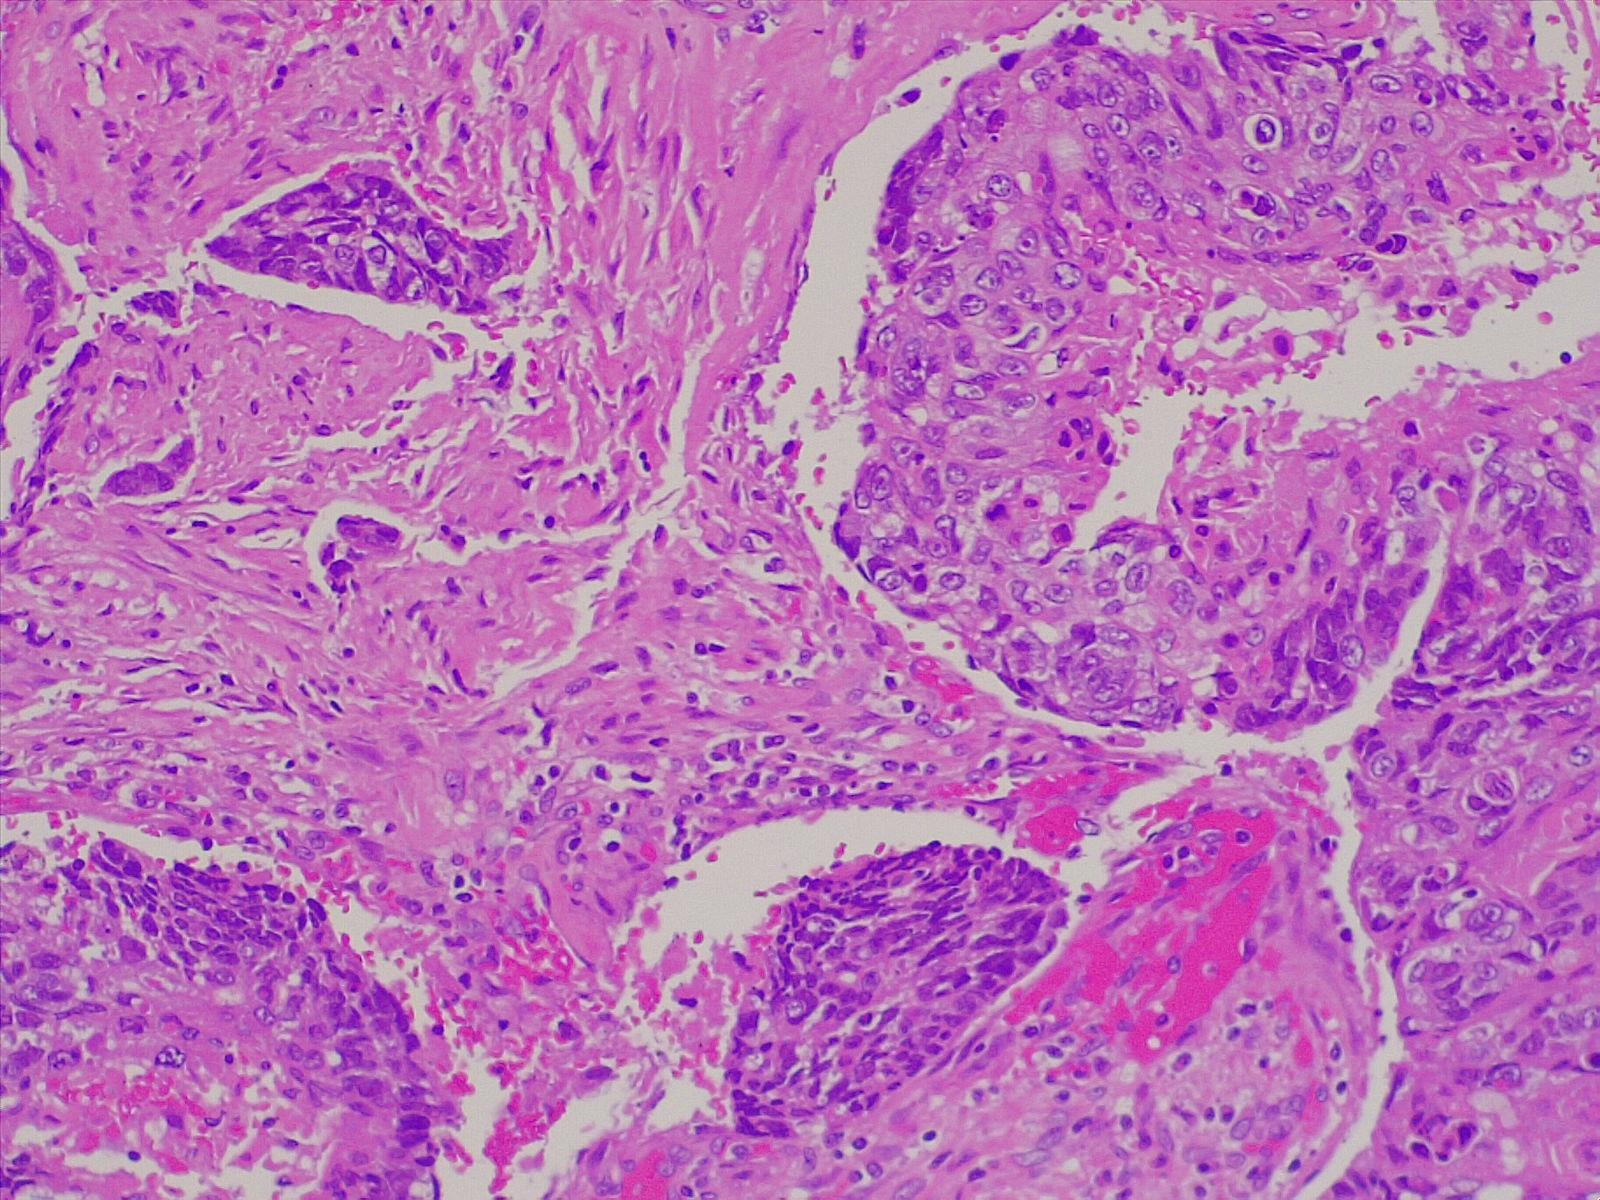
Label: lung squamous cell carcinoma, moderately differentiated